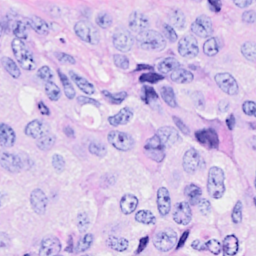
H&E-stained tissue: Breast